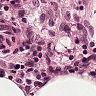
Metastatic tissue present: no